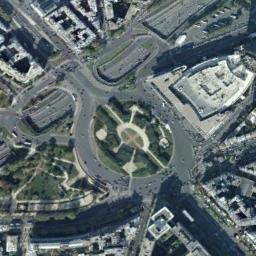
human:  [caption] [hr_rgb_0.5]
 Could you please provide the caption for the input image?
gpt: The roundabout is next to buildings and trees .

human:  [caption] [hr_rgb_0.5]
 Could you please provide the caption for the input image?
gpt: There are many bifurcation roads with many moving and waiting vehicles, And many neatly arranged tall buildings and some trees around the roundabout .

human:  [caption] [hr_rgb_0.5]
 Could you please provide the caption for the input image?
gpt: The roundabout with some exits and entrances is in the commercial area and some trees are in the middle of the roundabout .

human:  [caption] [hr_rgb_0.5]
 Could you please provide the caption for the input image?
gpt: Many buildings of different shapes are beside the roundabout .

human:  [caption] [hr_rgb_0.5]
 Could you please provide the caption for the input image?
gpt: There are many buildings around the roundabout .